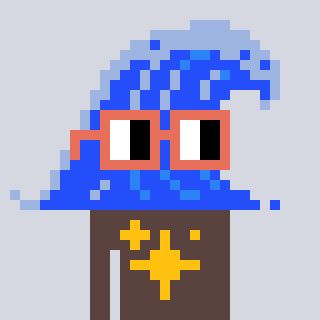
a pixel art character with square orange glasses, a wave-shaped head and a darkbrown-colored body on a cool background